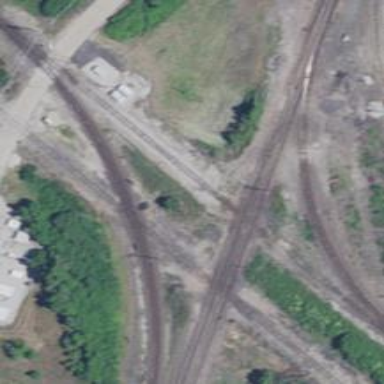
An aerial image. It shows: Railway crossing.